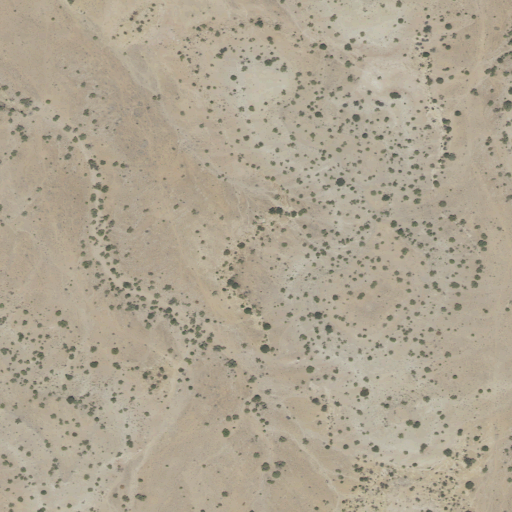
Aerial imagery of plain(s) in Utah named The Wedge containing only shrub